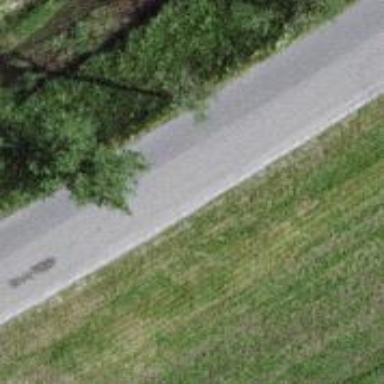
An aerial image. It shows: Unclassified road with asphalt surface.